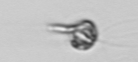
Label: Euglena